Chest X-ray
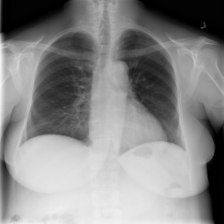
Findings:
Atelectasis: negative
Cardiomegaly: negative
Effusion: negative
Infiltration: negative
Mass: negative
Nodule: negative
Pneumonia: negative
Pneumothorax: negative
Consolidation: negative
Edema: negative
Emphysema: negative
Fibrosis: negative
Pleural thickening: negative
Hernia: negative